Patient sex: M
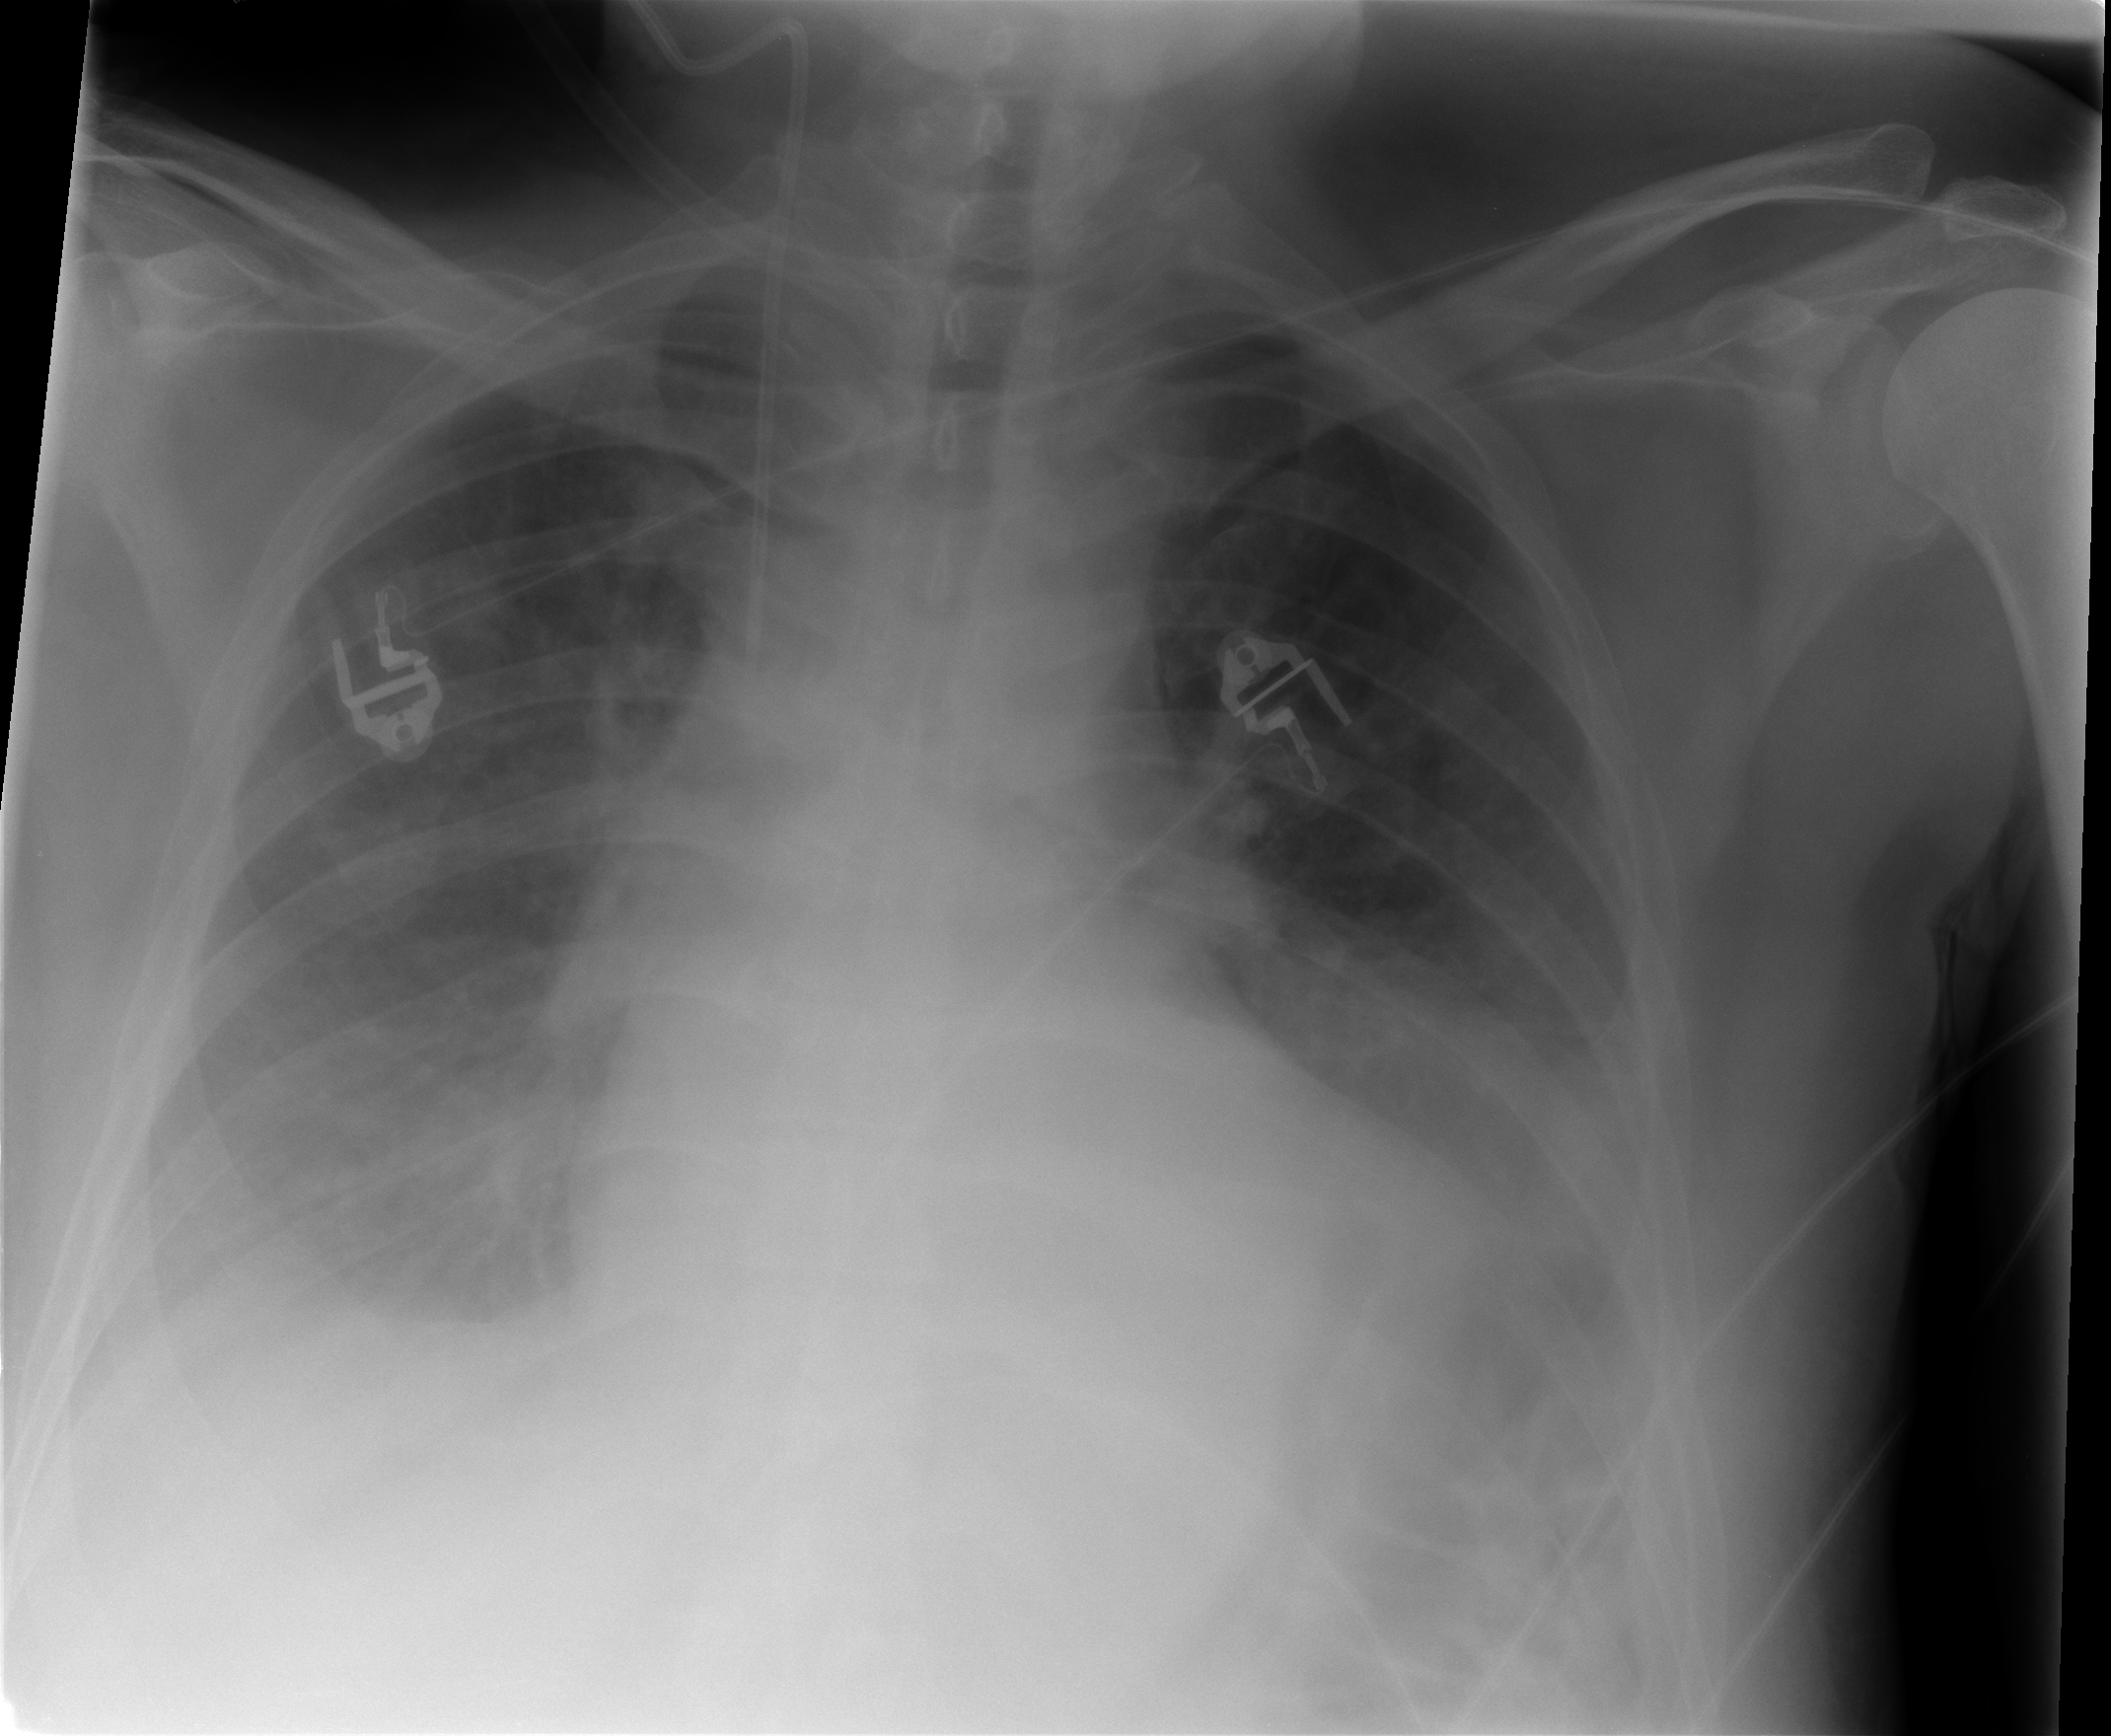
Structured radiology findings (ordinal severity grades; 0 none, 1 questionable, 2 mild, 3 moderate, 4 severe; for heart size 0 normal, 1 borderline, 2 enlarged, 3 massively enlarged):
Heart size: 2
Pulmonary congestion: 2
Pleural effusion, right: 2
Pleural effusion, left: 2
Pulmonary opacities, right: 1
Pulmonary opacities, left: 1
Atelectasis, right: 2
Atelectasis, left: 2